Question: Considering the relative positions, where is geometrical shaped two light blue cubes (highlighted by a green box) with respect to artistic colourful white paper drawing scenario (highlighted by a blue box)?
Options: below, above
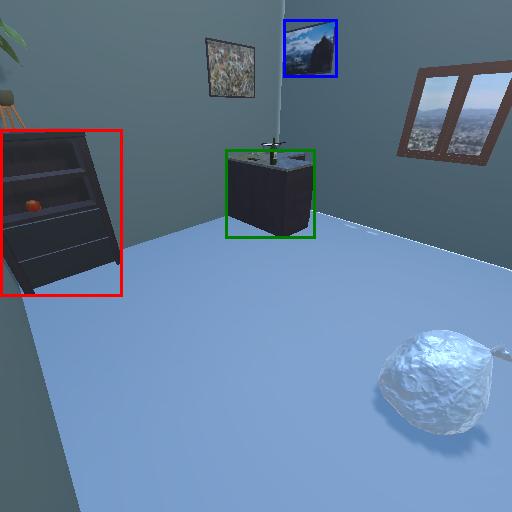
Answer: below